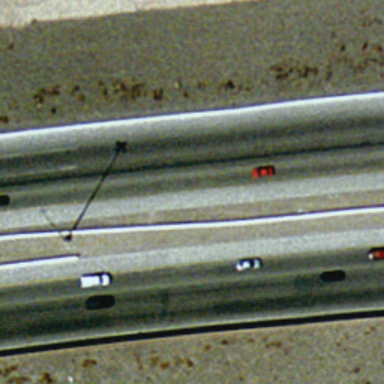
There are two straight freeways closed together .